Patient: sex M, age 32
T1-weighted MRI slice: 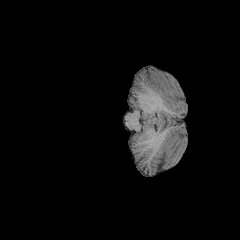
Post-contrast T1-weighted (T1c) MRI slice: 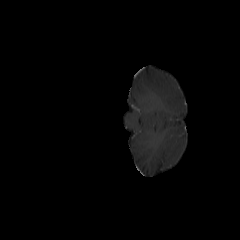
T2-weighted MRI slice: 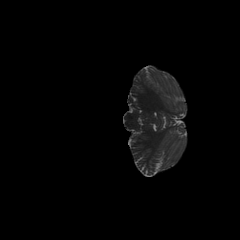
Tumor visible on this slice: no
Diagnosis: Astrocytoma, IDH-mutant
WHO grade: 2